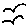
Label: bird